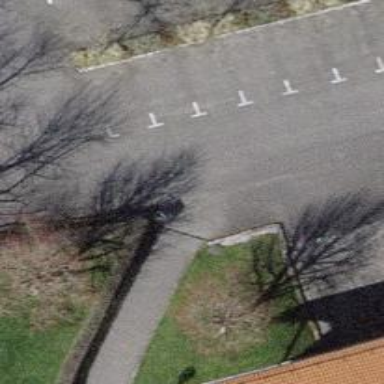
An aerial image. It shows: Road serving as parking aisle.